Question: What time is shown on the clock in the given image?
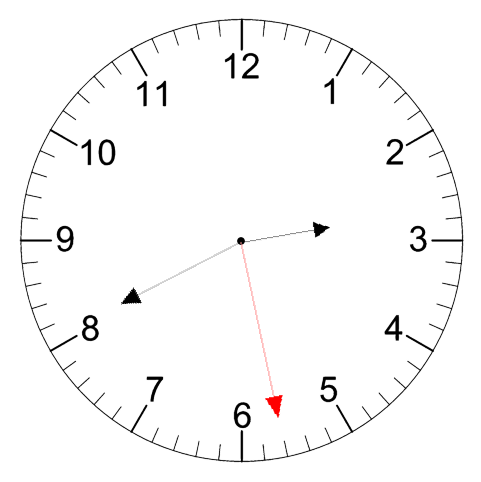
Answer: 02:40:28